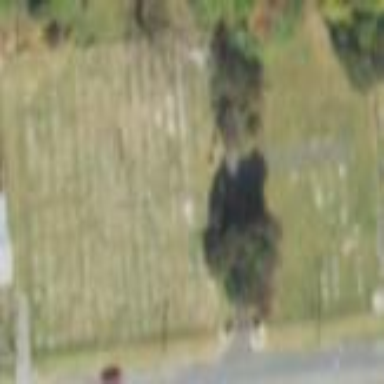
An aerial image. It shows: Cemetery.